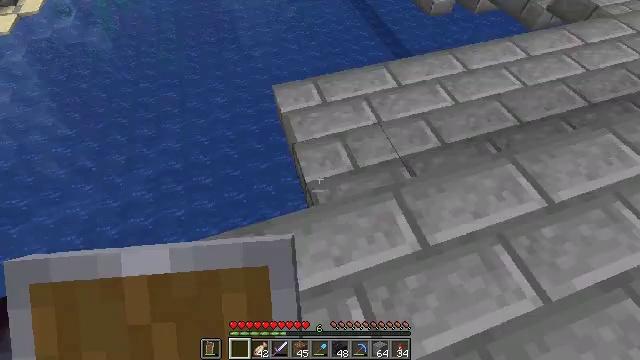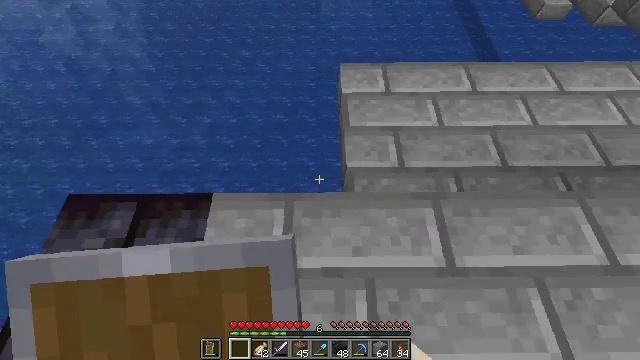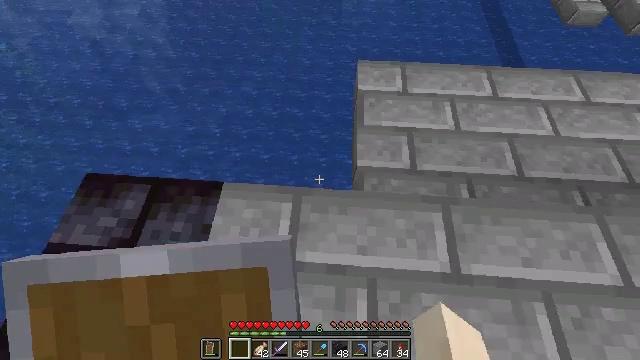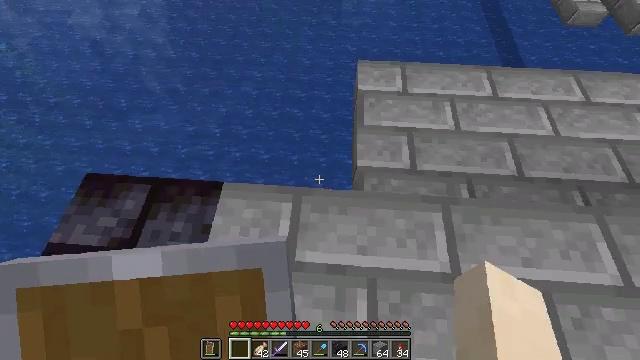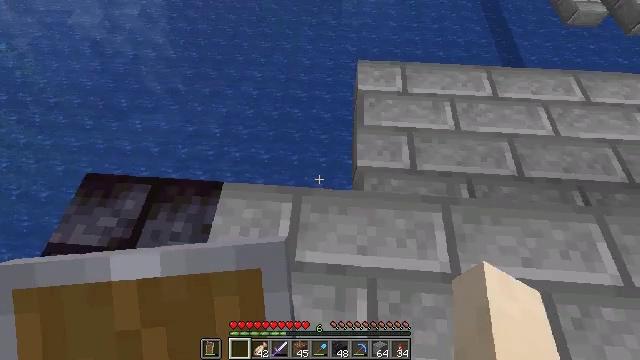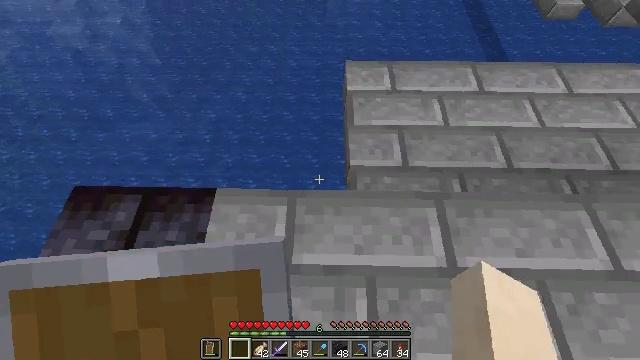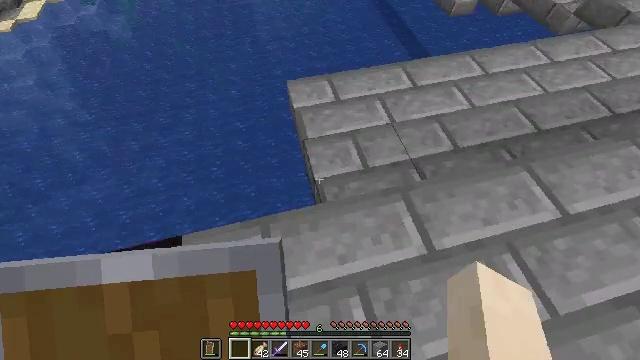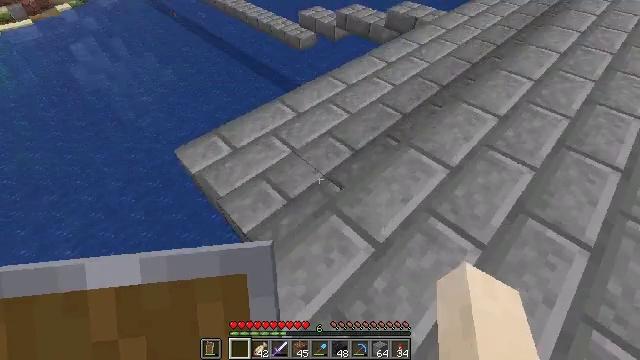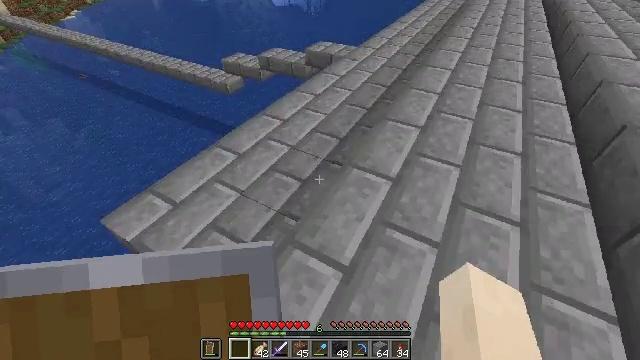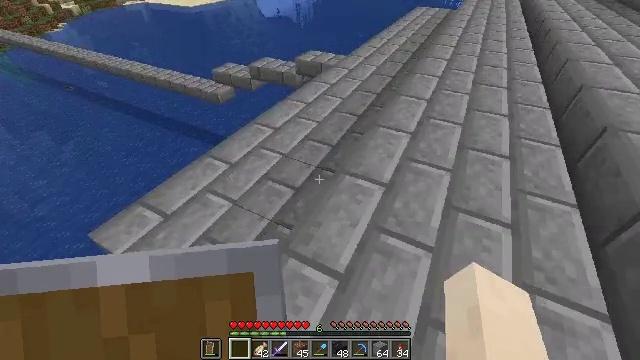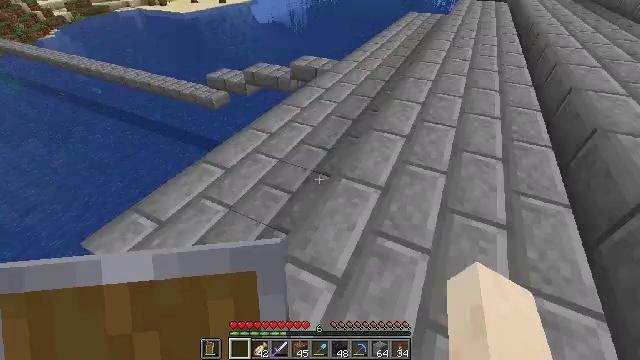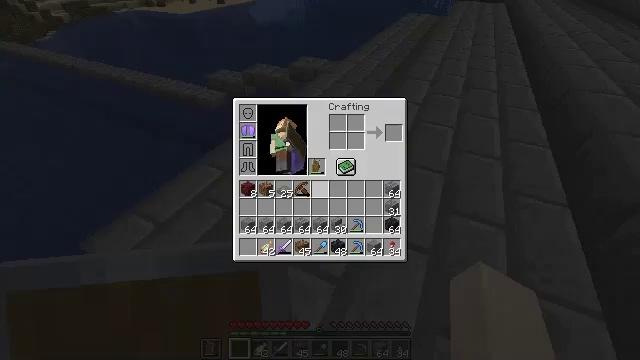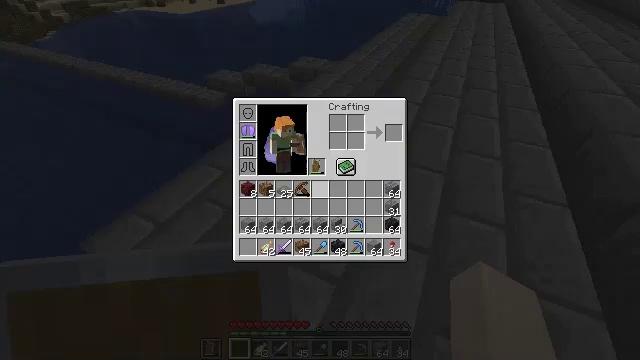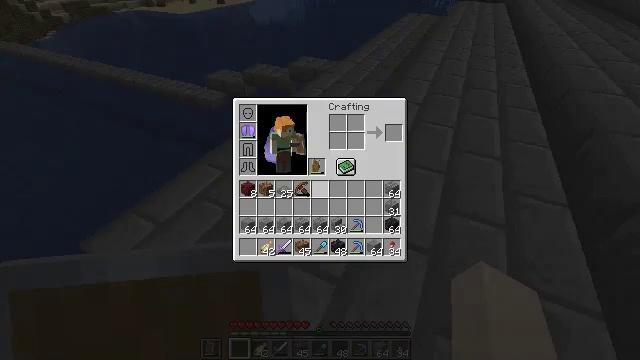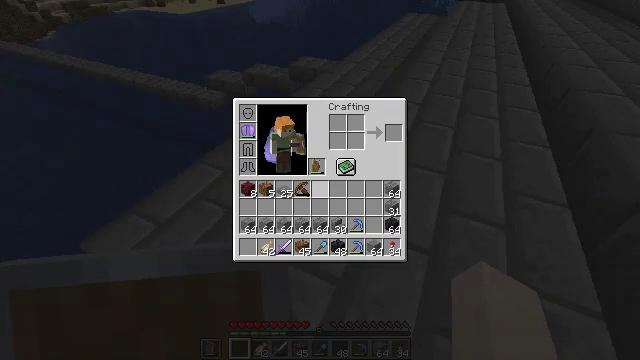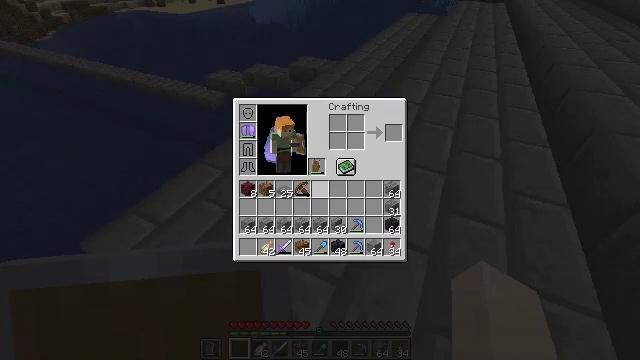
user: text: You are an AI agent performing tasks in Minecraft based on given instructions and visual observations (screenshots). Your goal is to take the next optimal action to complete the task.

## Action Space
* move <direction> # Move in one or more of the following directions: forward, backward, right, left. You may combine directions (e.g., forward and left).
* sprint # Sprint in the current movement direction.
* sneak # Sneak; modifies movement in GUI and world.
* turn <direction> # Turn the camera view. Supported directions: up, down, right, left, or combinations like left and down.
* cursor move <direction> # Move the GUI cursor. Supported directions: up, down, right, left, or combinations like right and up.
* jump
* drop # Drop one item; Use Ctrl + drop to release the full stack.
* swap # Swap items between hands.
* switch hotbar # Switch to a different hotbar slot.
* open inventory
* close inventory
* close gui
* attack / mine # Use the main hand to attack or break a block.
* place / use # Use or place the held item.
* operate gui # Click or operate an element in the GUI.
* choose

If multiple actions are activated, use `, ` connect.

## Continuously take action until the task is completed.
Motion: motion action
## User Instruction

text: Use the crafting table to make stone brick slabs.
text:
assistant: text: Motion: turn left and down
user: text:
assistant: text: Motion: turn left
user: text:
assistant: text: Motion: no_op
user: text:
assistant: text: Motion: no_op
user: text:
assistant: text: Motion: turn right
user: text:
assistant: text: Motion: turn right and up
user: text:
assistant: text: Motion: turn right and up
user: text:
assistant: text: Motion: turn right and up
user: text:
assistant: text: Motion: turn right and up
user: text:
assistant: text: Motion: turn right
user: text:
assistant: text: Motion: open inventory
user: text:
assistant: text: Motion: open inventory
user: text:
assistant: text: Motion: open inventory
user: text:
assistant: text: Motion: no_op
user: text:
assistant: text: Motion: no_op
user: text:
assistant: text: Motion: cursor move right
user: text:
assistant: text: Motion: cursor move right
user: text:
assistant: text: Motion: cursor move right
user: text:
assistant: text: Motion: no_op
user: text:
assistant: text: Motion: cursor move left
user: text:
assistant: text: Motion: cursor move left and down
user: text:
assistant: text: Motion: no_op
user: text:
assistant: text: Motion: no_op
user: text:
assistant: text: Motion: no_op
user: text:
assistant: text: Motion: no_op
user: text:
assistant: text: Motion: no_op
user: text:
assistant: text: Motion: no_op
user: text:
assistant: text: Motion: no_op
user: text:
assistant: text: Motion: no_op
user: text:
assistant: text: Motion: no_op